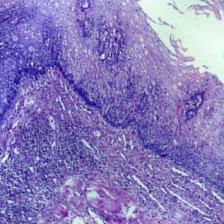
Diagnosis: Normal